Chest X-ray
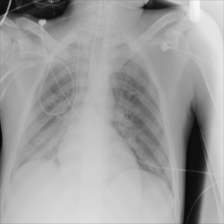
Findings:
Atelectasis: negative
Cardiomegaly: negative
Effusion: negative
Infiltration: negative
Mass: negative
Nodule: negative
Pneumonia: negative
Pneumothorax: negative
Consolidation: negative
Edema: negative
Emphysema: negative
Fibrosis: negative
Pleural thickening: negative
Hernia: negative